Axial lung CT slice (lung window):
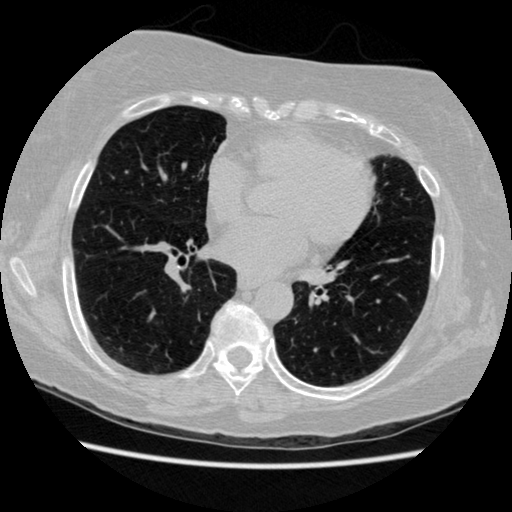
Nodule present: no